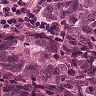
Metastatic tissue present: yes